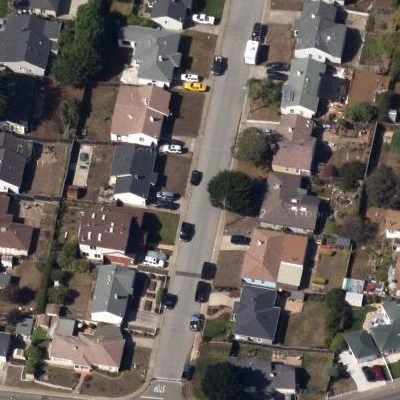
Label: Resident